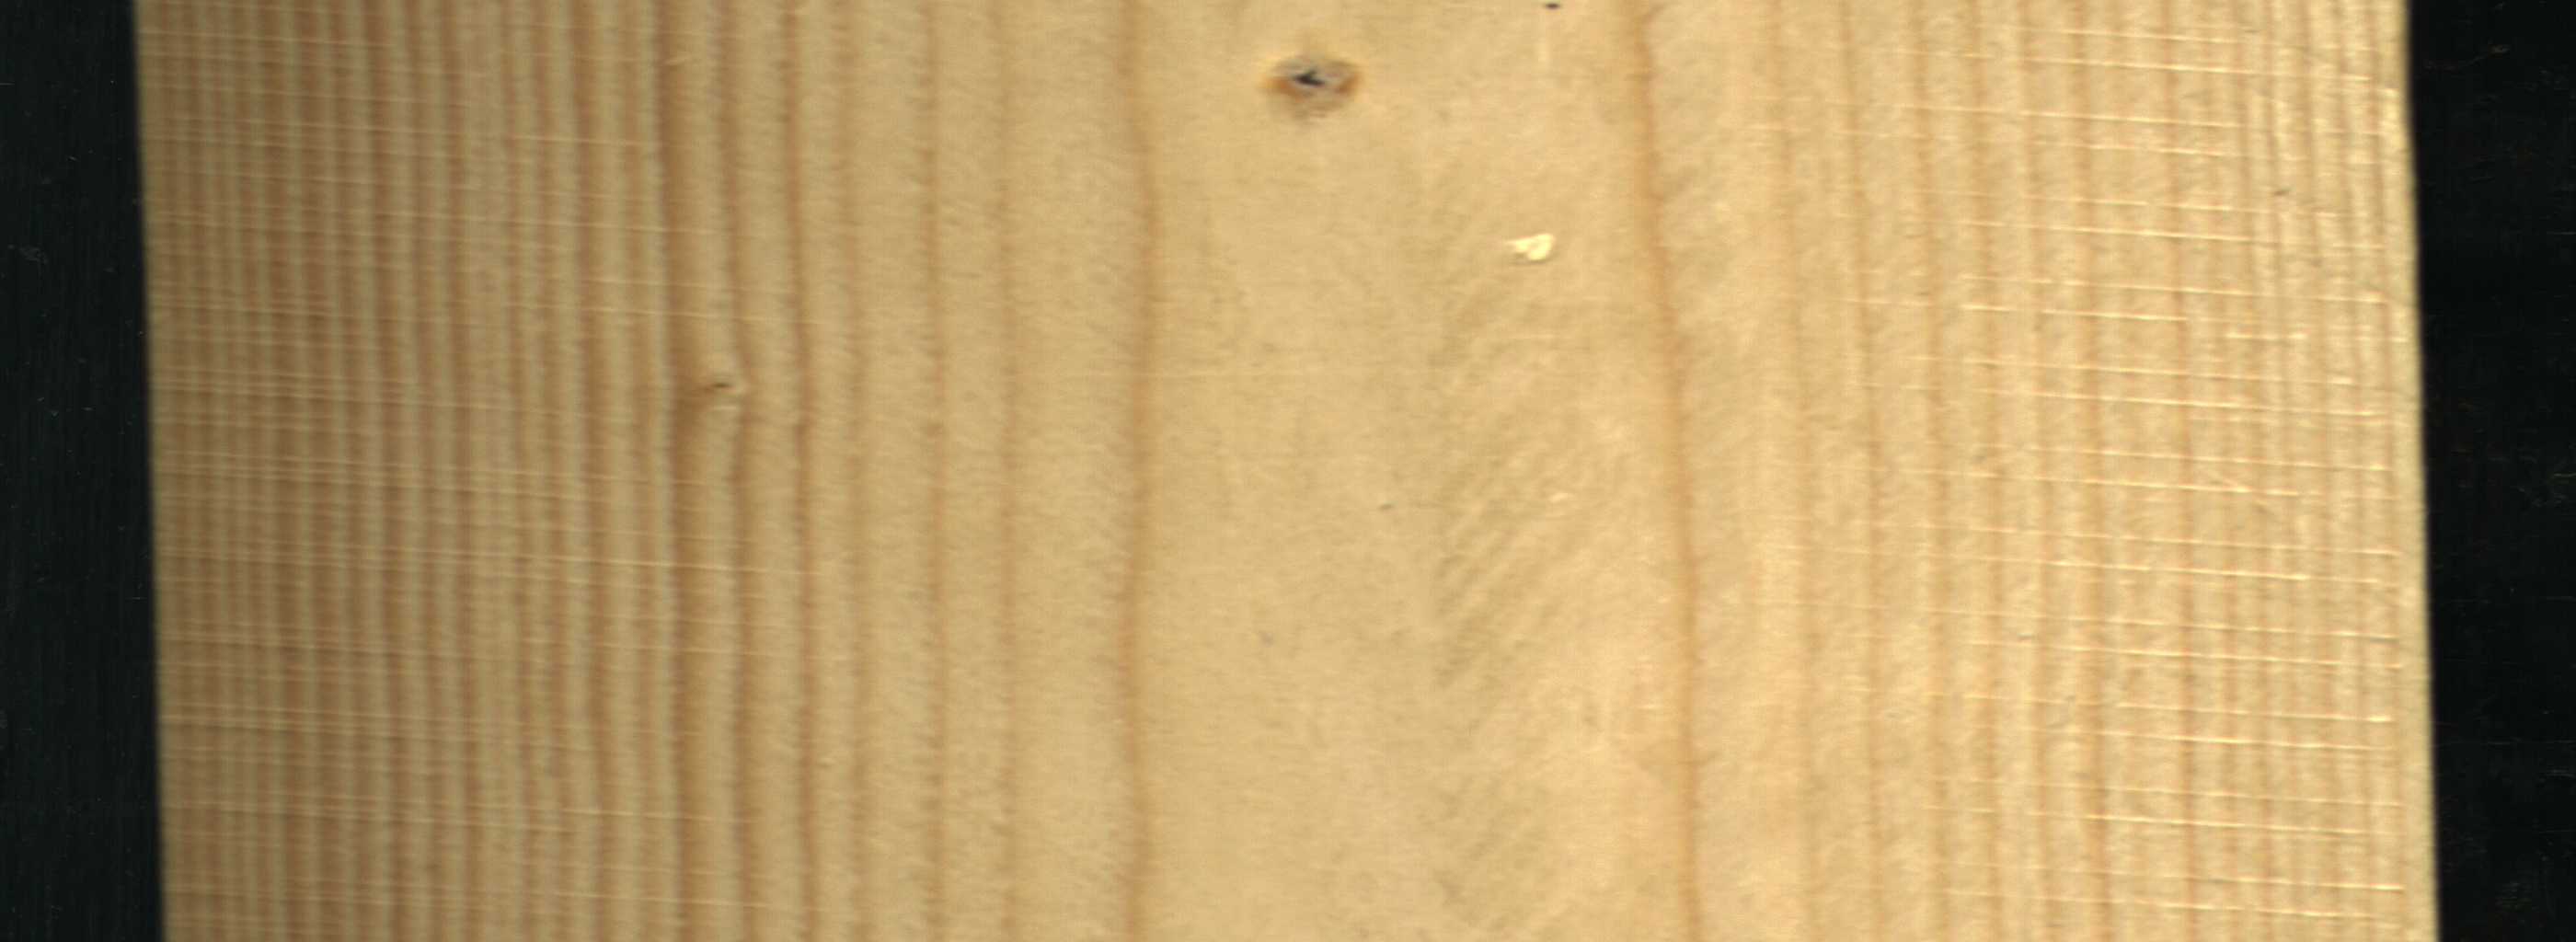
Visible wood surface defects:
Live_Knot